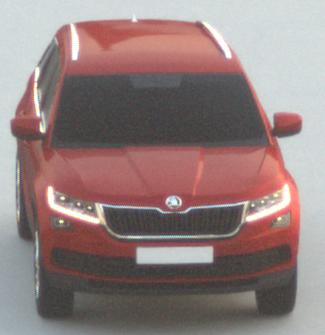
Make: Skoda
Model: Kodiaq 1.4 TSI
Detailed model: Kodiaq
Model produced from: 2017/03
Model produced until: 2018/05
Doors: 5
Color: red
Road condition: dry road
Daytime: dawn
Contrast: low contrast